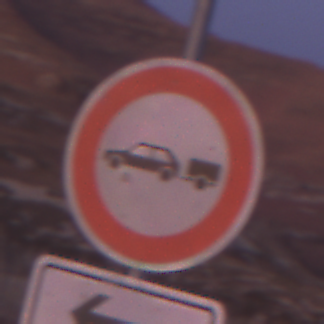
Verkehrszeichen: VerbotPersonenkraftwagenMitAnhaenger
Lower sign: RichtungsangabeDurchPfeile2
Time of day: Dawn
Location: Outdoor (Nature)
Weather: PartlyCloudy
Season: NotSpecified
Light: Natural